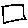
Label: square